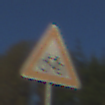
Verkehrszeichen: RadverkehrRechts
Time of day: MorningAfternoon
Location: Outdoor (Suburban)
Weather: Clear
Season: NotSpecified
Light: Natural